Question: I've been trying for a while now and I can't seem to replicate this model without using a grid. I've tried making some simple custom panels and a <URL> that makes a new column after n pixels or n number of items which works; however, I'm unable to find a way to stagger each column.
Here's an image of what I'm trying to do:

I've made solutions that use a Grid that do stagger the columns however what I need is a panel that uses columns only and is fluid like a <URL>.
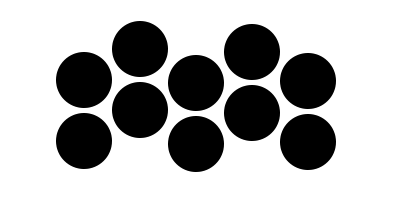
Answer: Because you want your Panel somewhat like a "living" list the solution needs 2 steps. First implement a panel that is able to arrange the items the way you want. Second add a manager that handles changes of the list. Furtunately all that is quite easy. This manager already exists, its the ItemsControl. Just feed in your ObserableCollection to the ItemsControl.
'''
<ItemsControl Margin="10" ItemsSource="{Binding YoursItemsObserableCollection}">
<ItemsControl.ItemsPanel>
<ItemsPanelTemplate>
<local:StaggeredPanel />
</ItemsPanelTemplate>
</ItemsControl.ItemsPanel>
<ItemsControl.ItemTemplate>
<DataTemplate>
<DataTemplate.Resources>
<Style TargetType="TextBlock">
<Setter Property="FontSize" Value="18"/>
<Setter Property="HorizontalAlignment" Value="Center"/>
</Style>
</DataTemplate.Resources>
<Grid>
<Ellipse Fill="Silver" Width="40" Height="40"/>
<StackPanel>
<TextBlock Margin="3,3,3,0" Text="{Binding Path=Name}"/>
</StackPanel>
</Grid>
</DataTemplate>
</ItemsControl.ItemTemplate>
</ItemsControl>
class StaggeredPanel : Panel
{
protected override Size MeasureOverride (Size availableSize)
{
foreach (var childo in InternalChildren)
{
FrameworkElement child = childo as FrameworkElement;
if (child != null)
{
var childMaxSize = new Size (double.PositiveInfinity, availableSize.Height);
child.Measure (childMaxSize);
}
}
return availableSize;
}
protected override Size ArrangeOverride (Size finalSize)
{
double x = 0;
double y = 0;
bool shift = true;
double shiftOffset;
if (InternalChildren.Count > 0)
{
FrameworkElement offsetChild = InternalChildren[0] as FrameworkElement;
shiftOffset = offsetChild.DesiredSize.Height / 2;
for (int i = 0; i < InternalChildren.Count; i++)
{
FrameworkElement child = InternalChildren[i] as FrameworkElement;
if (child != null)
{
double finalY = y;
if (shift)
{
finalY += shiftOffset;
}
shift = !shift;
child.Arrange (new Rect (new Point (x, finalY), child.DesiredSize));
x += child.DesiredSize.Width;
double nextWidth = 0;
if (i + 1 < InternalChildren.Count)
{
FrameworkElement nextChild = InternalChildren[i + 1] as FrameworkElement;
nextWidth = child.DesiredSize.Width;
}
if (x + nextWidth > finalSize.Width)
{
shift = true;
x = 0;
y += child.DesiredSize.Height;
}
}
}
}
return finalSize; // Returns the final Arranged size
}
}
'''